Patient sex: F
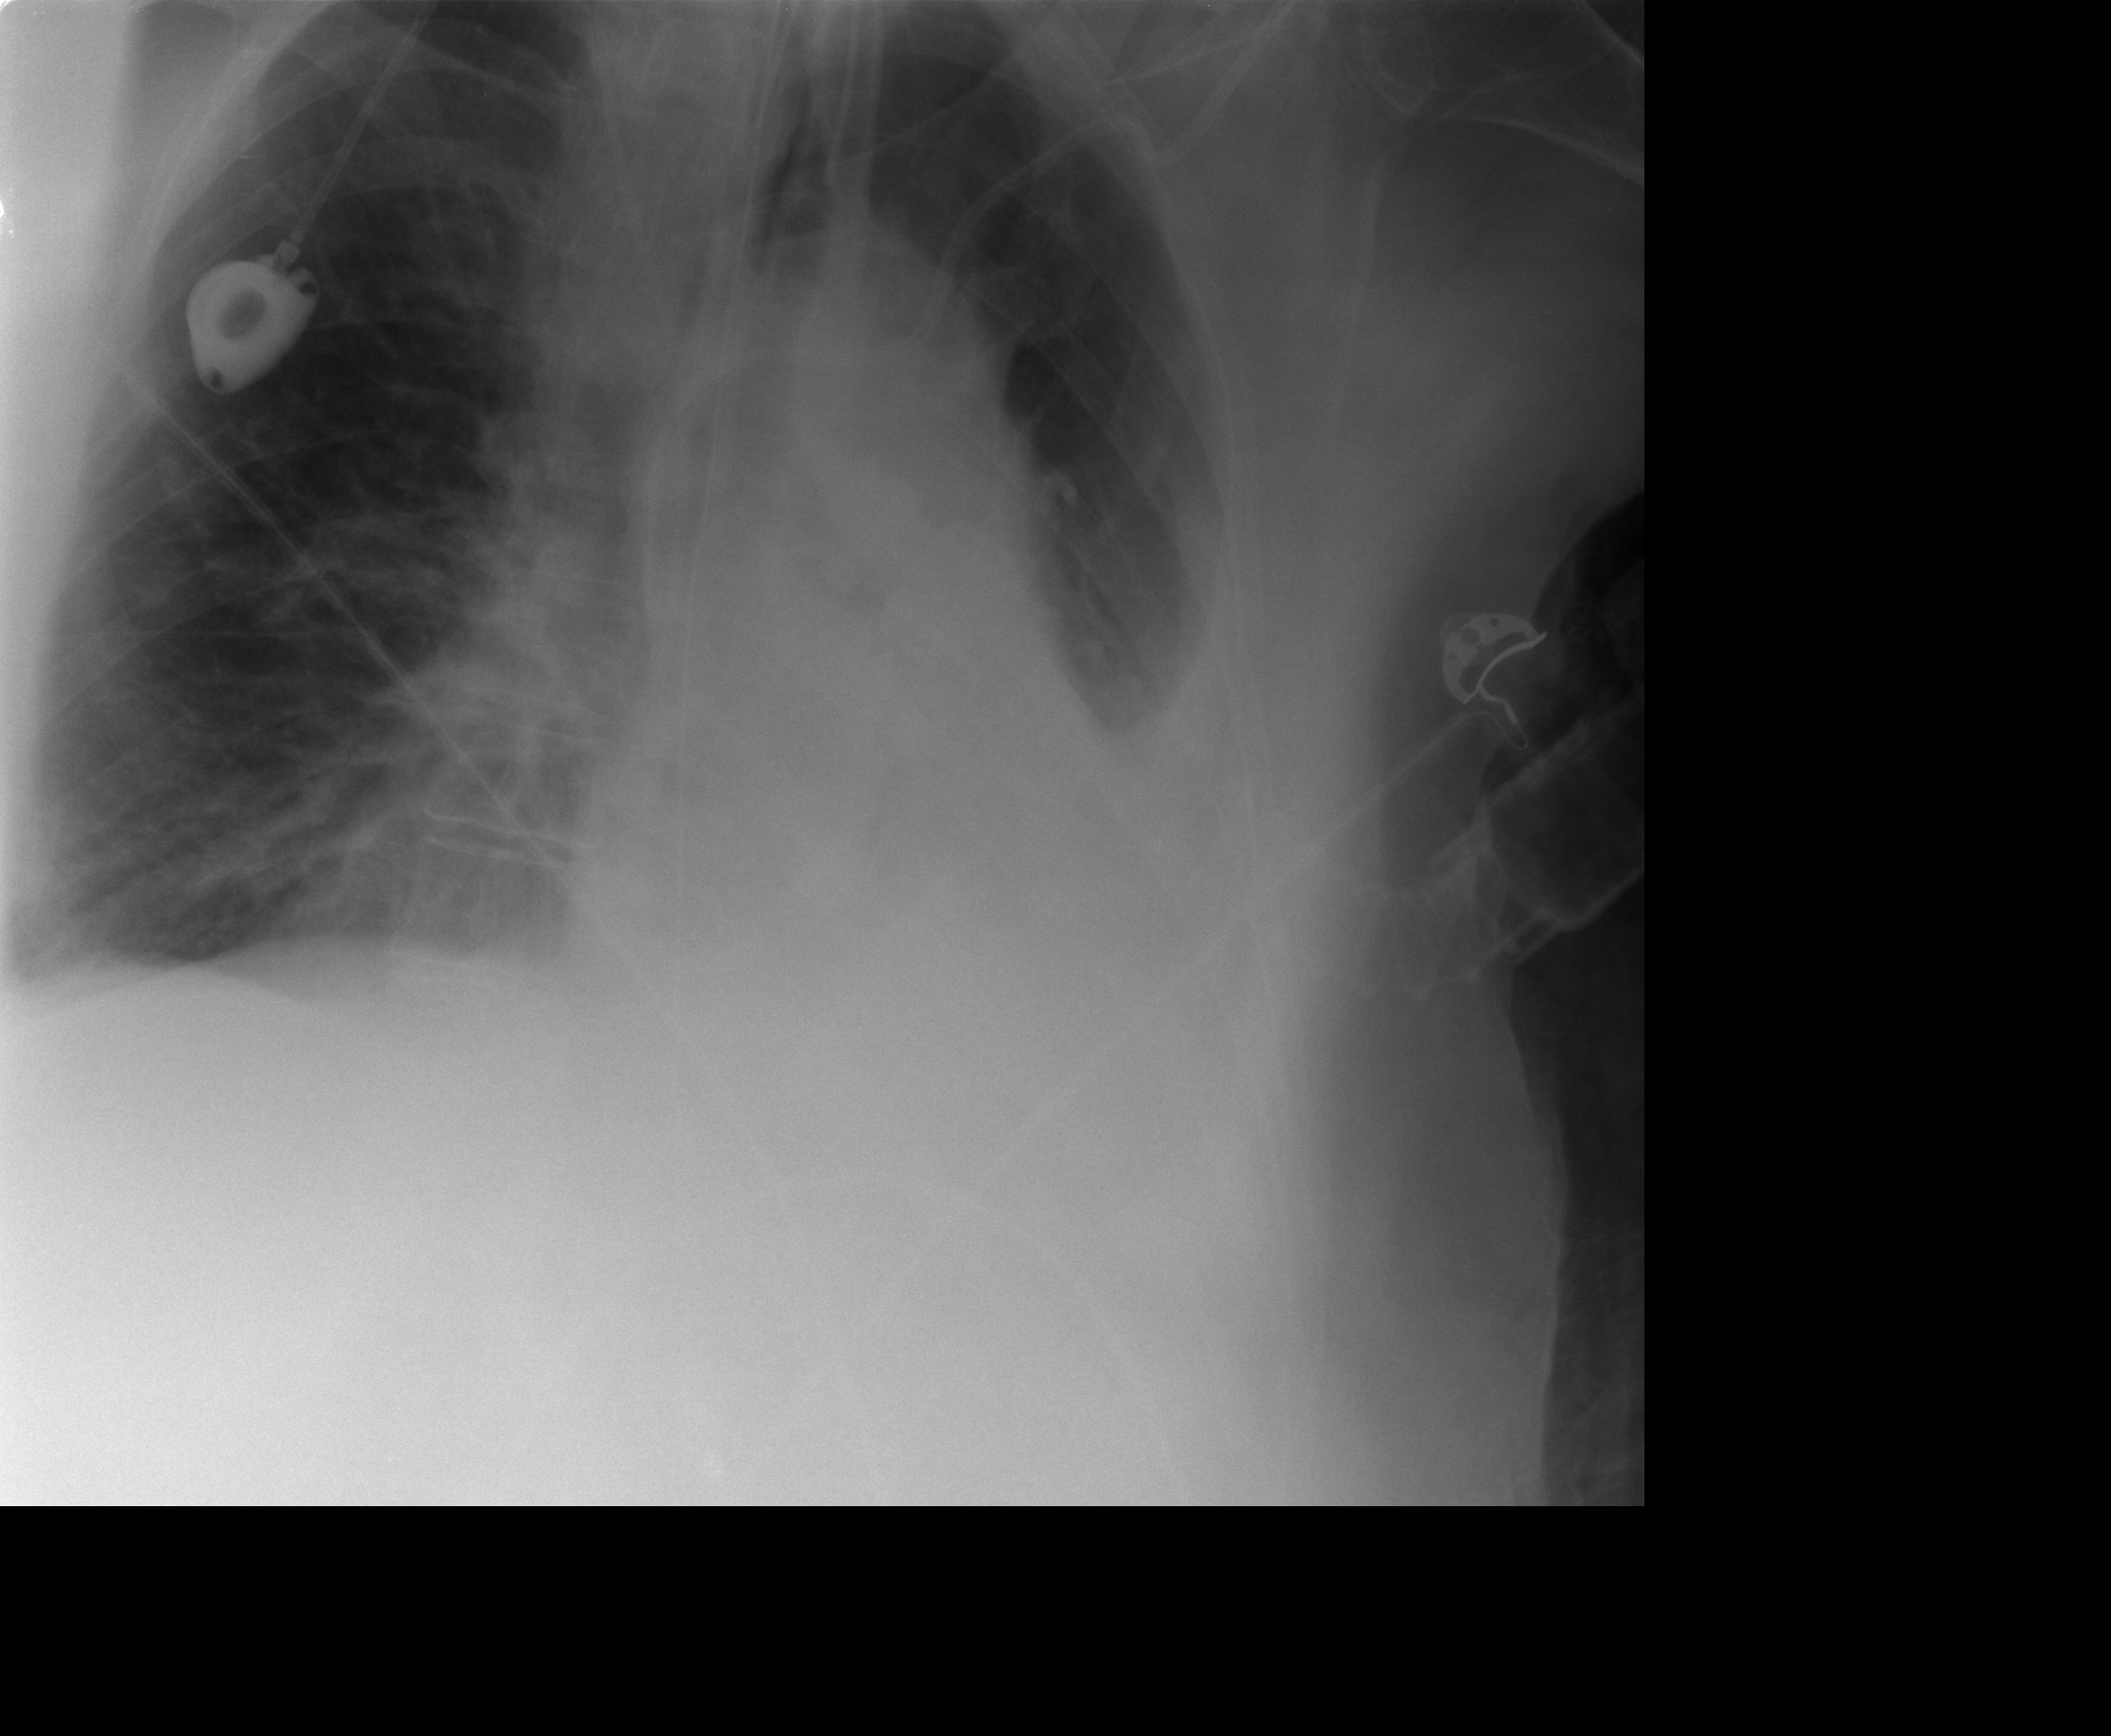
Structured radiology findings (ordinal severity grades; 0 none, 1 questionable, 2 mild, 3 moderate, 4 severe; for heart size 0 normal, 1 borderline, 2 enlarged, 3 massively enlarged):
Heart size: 0
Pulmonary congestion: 2
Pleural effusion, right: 2
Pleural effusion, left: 3
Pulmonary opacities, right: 2
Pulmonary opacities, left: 0
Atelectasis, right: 0
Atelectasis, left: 2